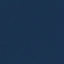
Land use / land cover class: SeaLake